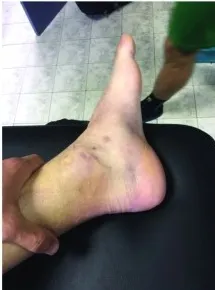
At 24-h follow-up after six 30-min sessions of hydrotherapy with super-saturated hydrogen-rich water.
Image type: radiology (x_ray)